Question: For example this is my template header:
'''
<header>
<?php if ( function_exists( 'jetpack_the_site_logo' ) ) jetpack_the_site_logo(); ?>
<a class="menu-toggle">menu</div>
<?php wp_nav_menu( array('theme_location' => 'top-nav-menu', 'container_class' => 'top-nav-menu', 'depth' => '1') ); ?>
</header>
'''
Notice that '.menu-toggle' is in the header. Ok now when the template is rendered the output is like this:

So why wordpress adds that '.menu-toggle' in other 2 places? Yes I have it 3 times in the page.
- - -
What is going on? If I remove the '.menu-toggle' it removes all instances. I have no javascript that changes this code. Somehow the html from wordpress only has one '.menu-toggle', so some js is messing up this. Even if I remove all external js and my js this still happens... Tried in incognito mode without chrome exts too.
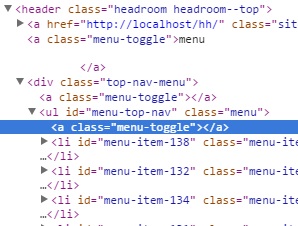
Answer: Not sure if this is the reason, but in your code example
'''
<a class="menu-toggle">menu</div>
'''
Should not be ending in '</div>' but the '</a>' tag it was started in.
Also, this sounds like there could be a 'walker' that's affecting your Wordpress menu, usually found within your functions.php file.